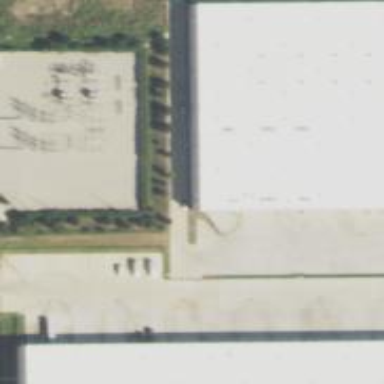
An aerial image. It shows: Power substation.